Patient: sex F, age 71
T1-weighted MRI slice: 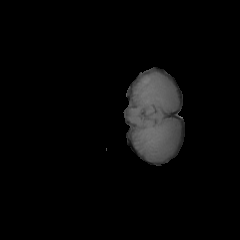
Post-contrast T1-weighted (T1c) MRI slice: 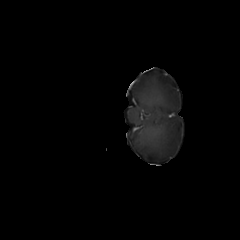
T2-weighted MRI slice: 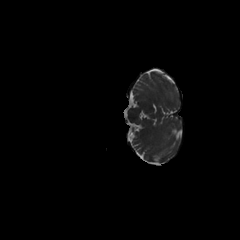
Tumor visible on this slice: no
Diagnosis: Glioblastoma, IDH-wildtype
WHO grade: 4